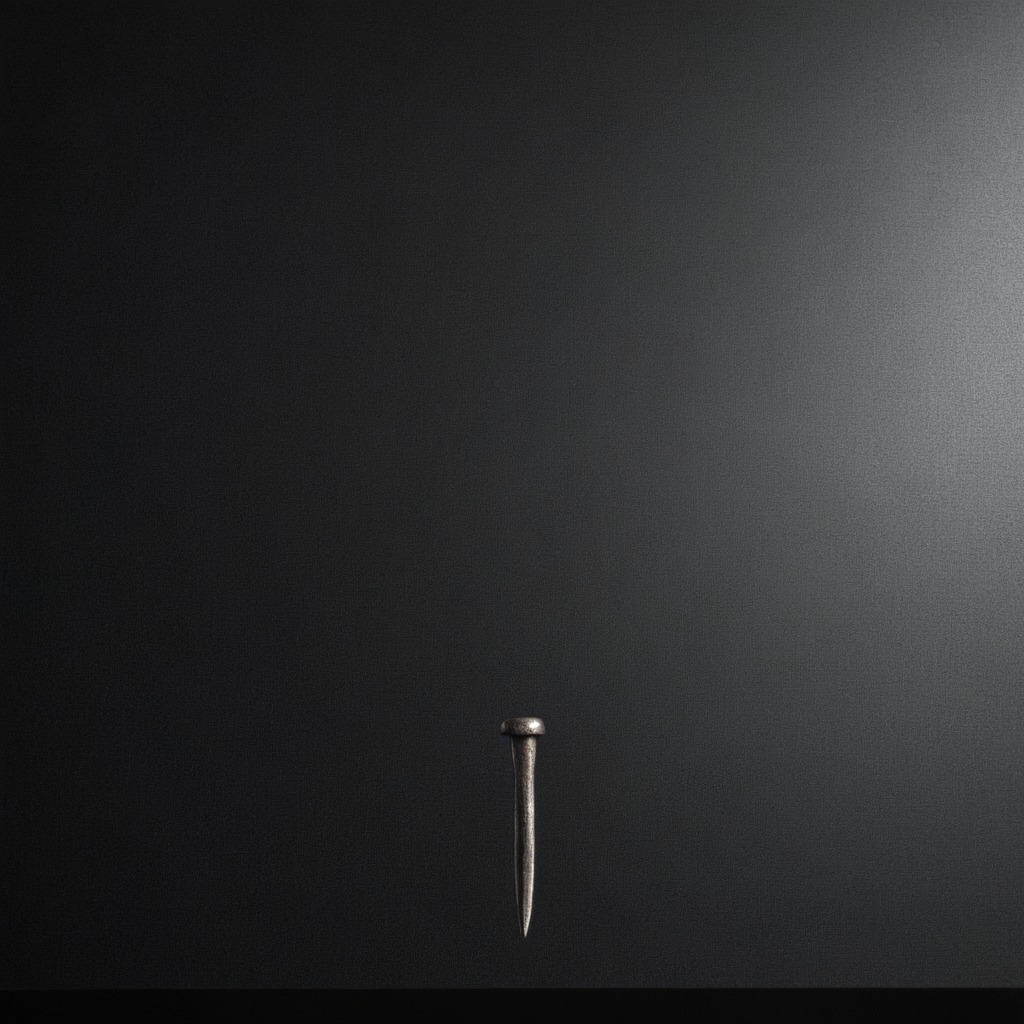
A black iron nail lies on a clean granite tabletop beneath a black rubber mat inside a workshop under bright overhead lighting crisp shadows high clarity worn but beneath the mat